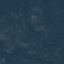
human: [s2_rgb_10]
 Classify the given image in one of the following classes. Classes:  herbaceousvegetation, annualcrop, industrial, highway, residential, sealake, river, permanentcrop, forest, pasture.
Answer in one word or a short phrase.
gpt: Forest